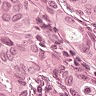
Metastatic tissue present: yes